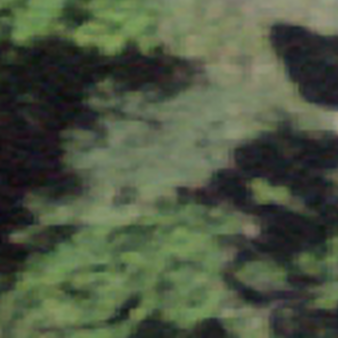
Label: other